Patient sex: M
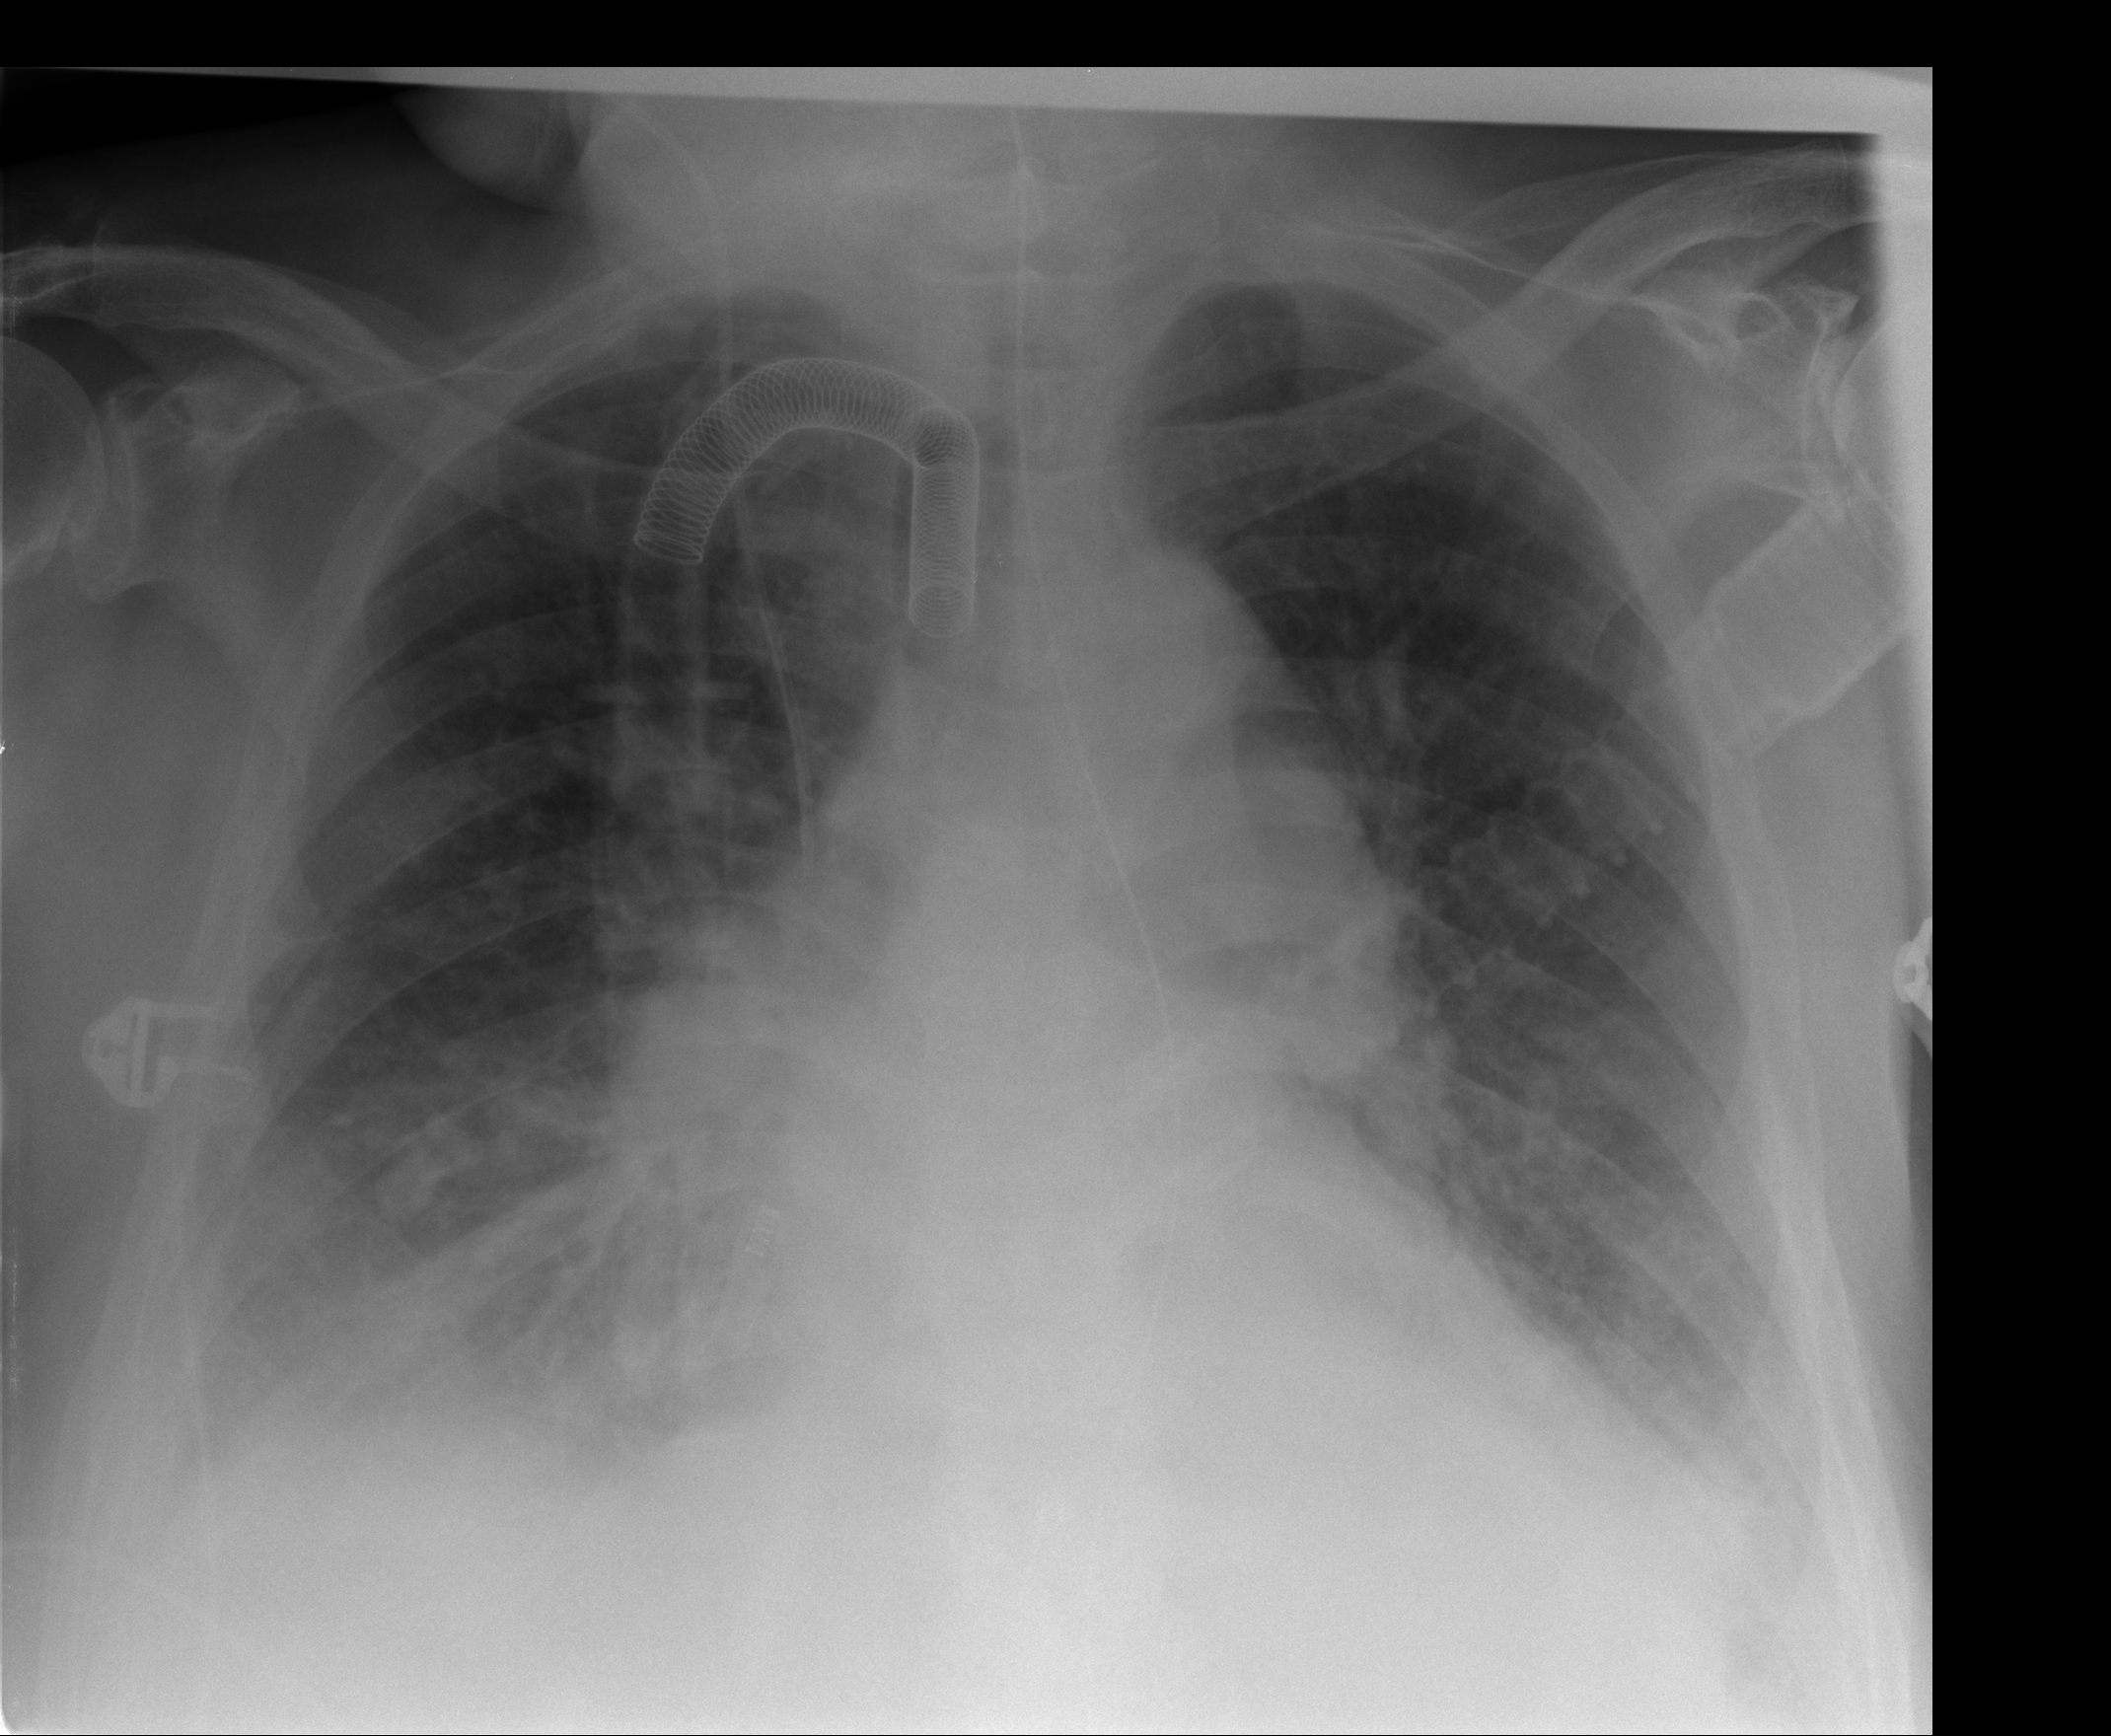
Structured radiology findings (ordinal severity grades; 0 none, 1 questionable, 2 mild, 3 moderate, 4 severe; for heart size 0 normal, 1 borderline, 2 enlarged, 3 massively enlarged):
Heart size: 2
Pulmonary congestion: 2
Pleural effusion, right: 2
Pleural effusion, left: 2
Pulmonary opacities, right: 2
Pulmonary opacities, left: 2
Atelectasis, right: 1
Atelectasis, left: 2